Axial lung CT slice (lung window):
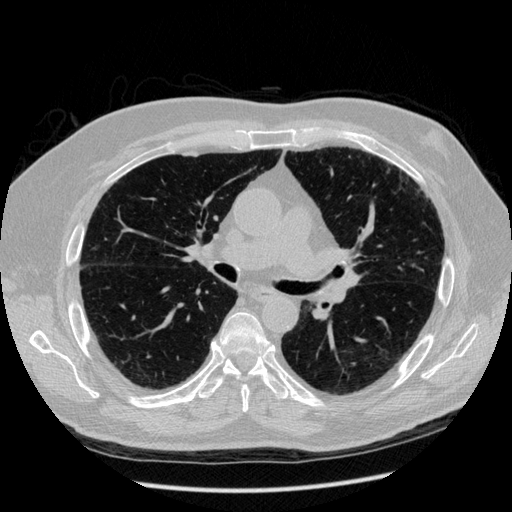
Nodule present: no